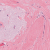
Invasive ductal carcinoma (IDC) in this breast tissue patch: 0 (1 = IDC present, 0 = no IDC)